Question: I'm using particle system in my code and having some problem.I simply want to change the color
of particle system to black .I'm confused what should be the value of RGB here or Black or grey Colour.
here is my code
'''
particlesystem.addParticleInitializer(new ColorInitializer(0.0f, 0.0f, 0.0f));
particlesystem.addParticleModifier(new ColorModifier(1.0f, 0.0f, 1.0f,
0.0f, 1.0f, 0.0f, 0.0f, 1.0f));
'''
I also attached image for particle system
<URL>

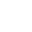
Answer: (FYI: Your modifier goes from transparent to opaque.)
You also have to make sure the blend mode is the one you want.
1. Yet Another Graphical Blending Article
2. More Graphical Blending Article
3. Official Blending Doc